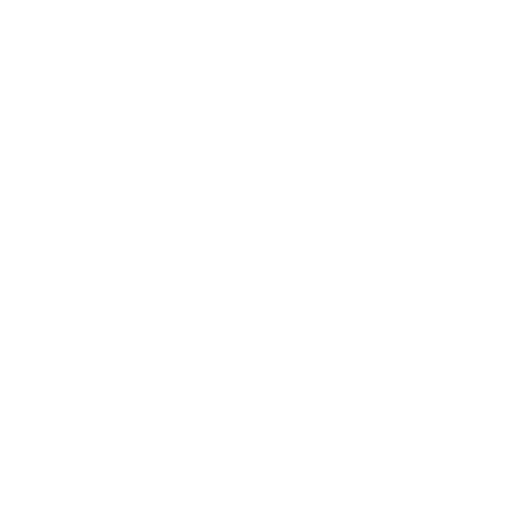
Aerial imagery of bar in New York named Cerberus Shoal containing only open water